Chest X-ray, PA view. Patient: 58 years old, sex M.
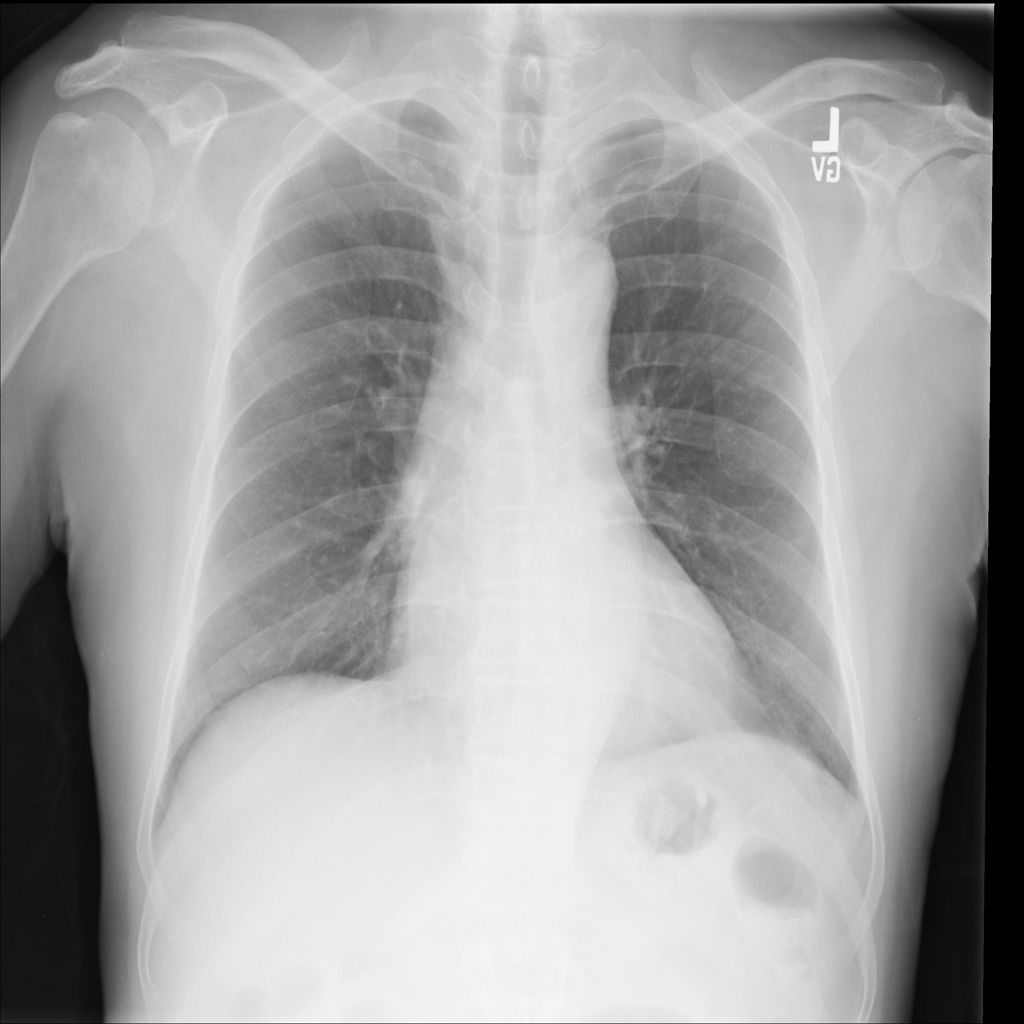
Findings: No Finding